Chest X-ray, PA view. Patient: 45 years old, sex F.
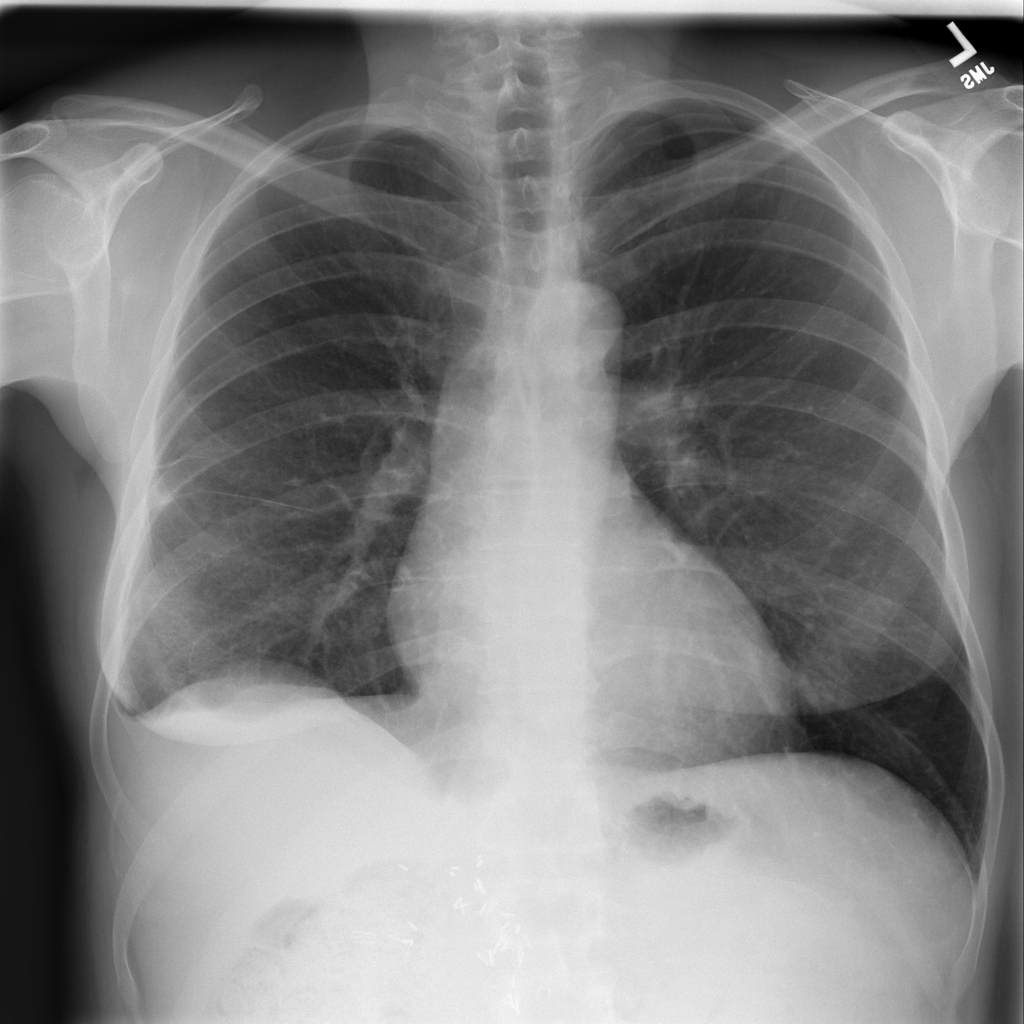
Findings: Pleural_Thickening